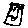
Label: line